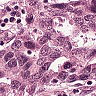
Metastatic tissue present: yes